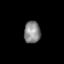
Tissue: lung
Cell type: Epithelial cells
Senescence score: 0.1545
Nuclear area (px): 357
Mean DAPI intensity: 134.462